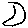
Label: moon